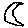
Label: moon